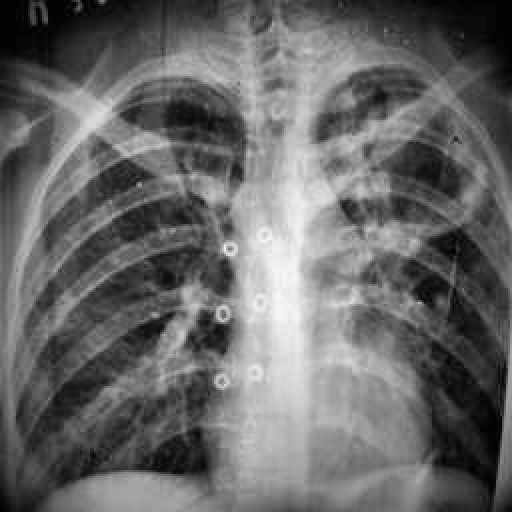
Finding: TUBERCULOSIS